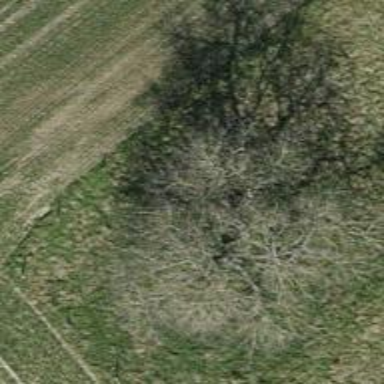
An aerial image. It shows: Agricultural area with deciduous broadleaved trees.